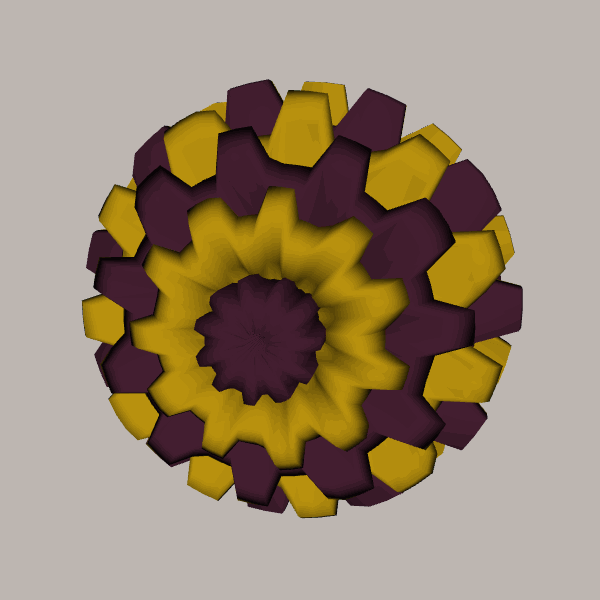
Background: light